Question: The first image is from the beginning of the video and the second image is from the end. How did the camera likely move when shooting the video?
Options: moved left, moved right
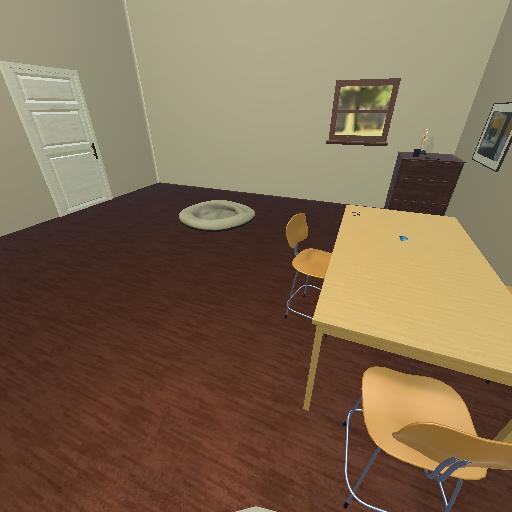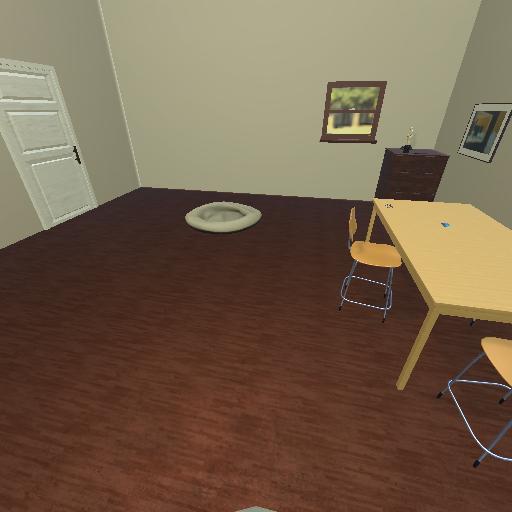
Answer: moved left